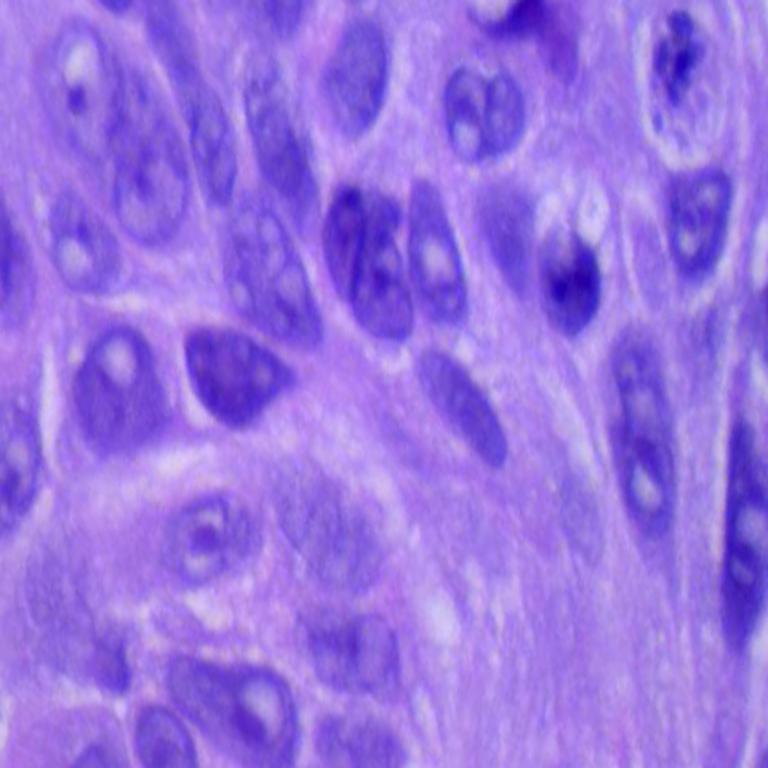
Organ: lung
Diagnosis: squamous carcinomas